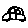
Label: car